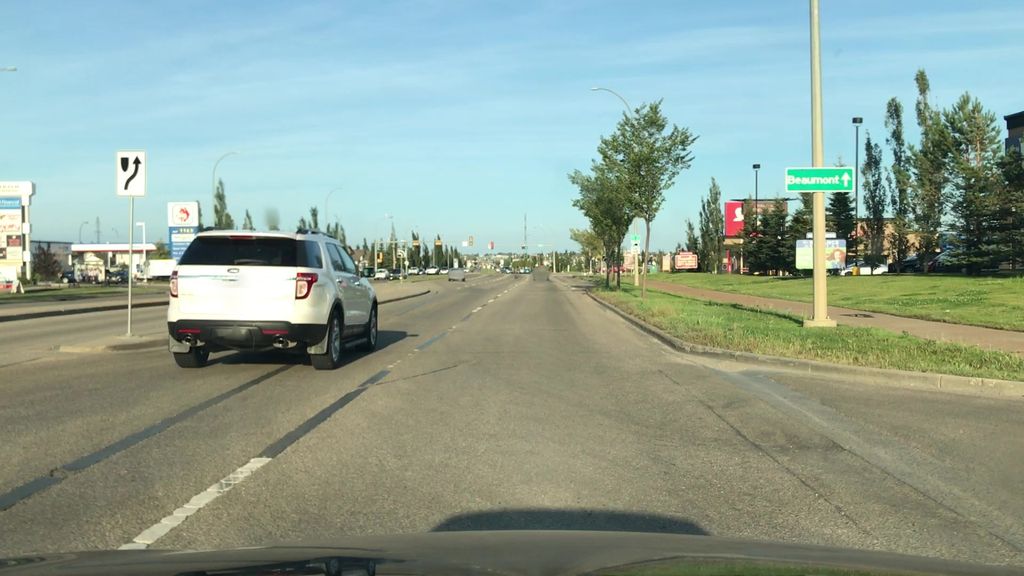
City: edmonton